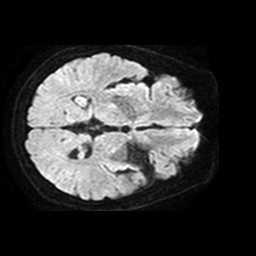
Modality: TRACE
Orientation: axial
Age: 63
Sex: female
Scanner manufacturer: philips
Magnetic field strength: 1.5 T
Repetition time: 3.501 s
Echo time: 0.09257 s